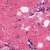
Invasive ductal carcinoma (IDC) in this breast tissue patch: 0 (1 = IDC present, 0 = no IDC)